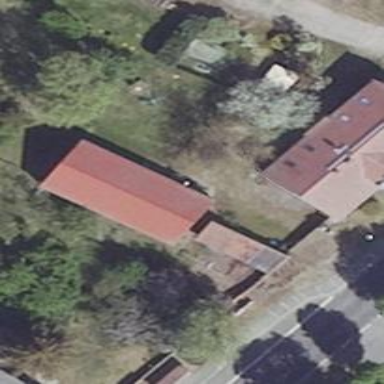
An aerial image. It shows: Gabled building.